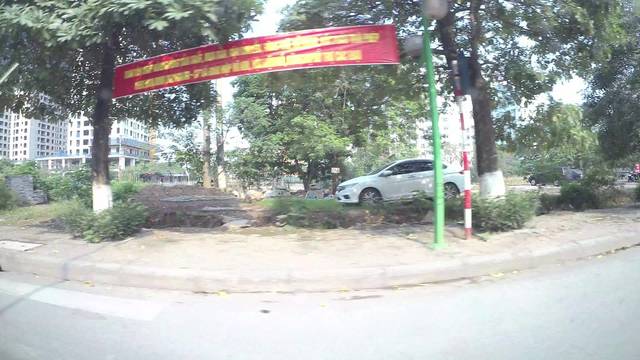
Region: Vietnam
Coordinates: 20.972, 105.825